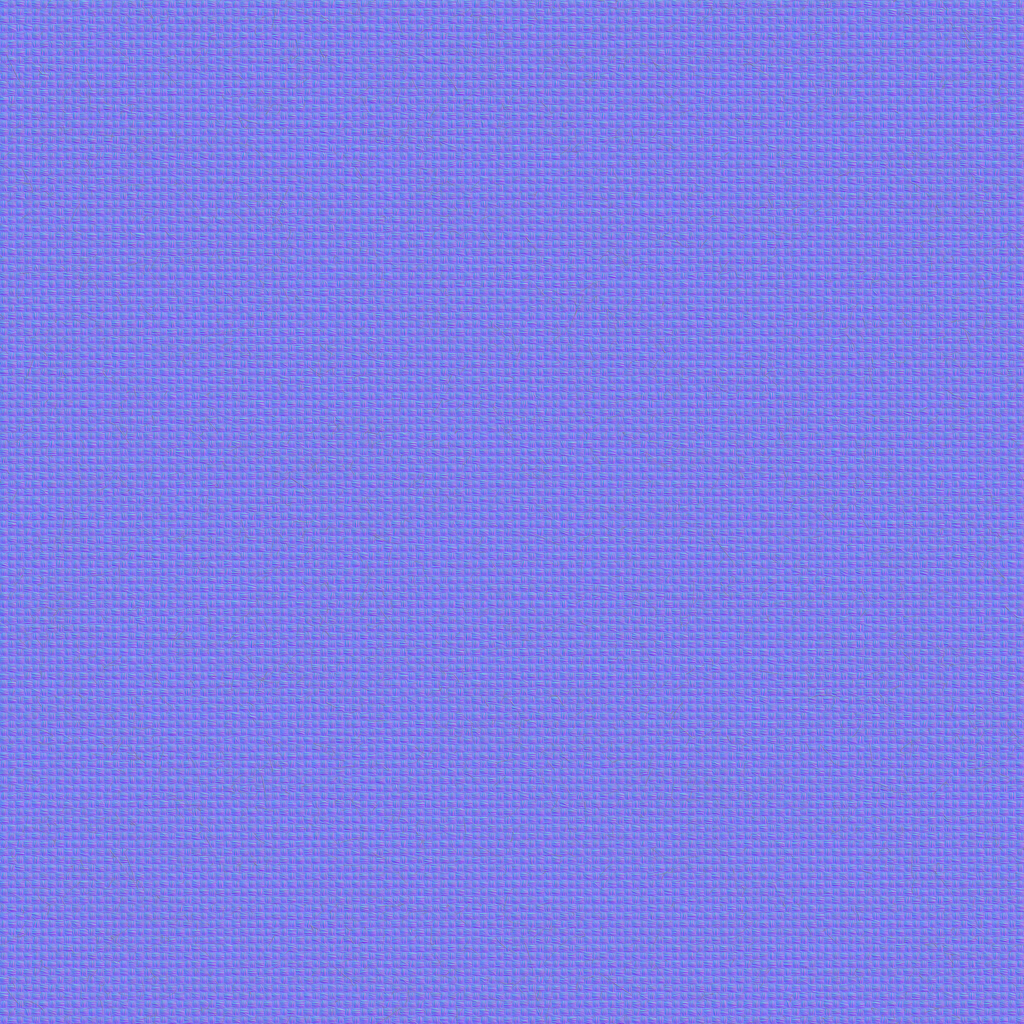
Texture map type: NormalGL